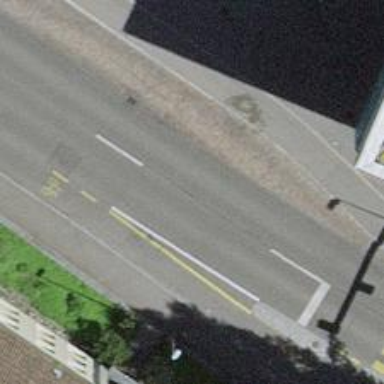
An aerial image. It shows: Road crossing with traffic signals.